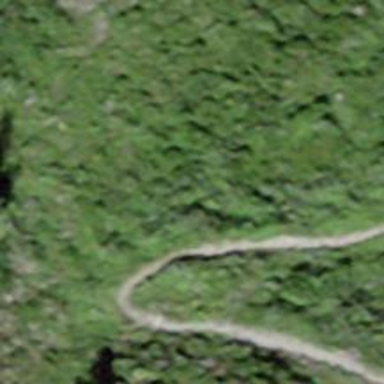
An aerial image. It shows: Path.